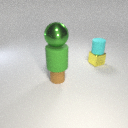
small brown rubber cylinder below large green metal sphere